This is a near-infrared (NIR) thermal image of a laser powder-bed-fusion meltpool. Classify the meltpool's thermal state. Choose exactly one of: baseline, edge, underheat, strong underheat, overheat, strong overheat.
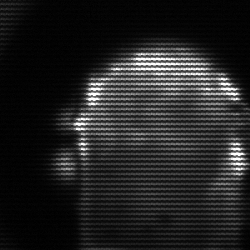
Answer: baseline